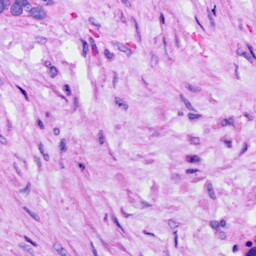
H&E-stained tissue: Ovarian